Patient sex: F
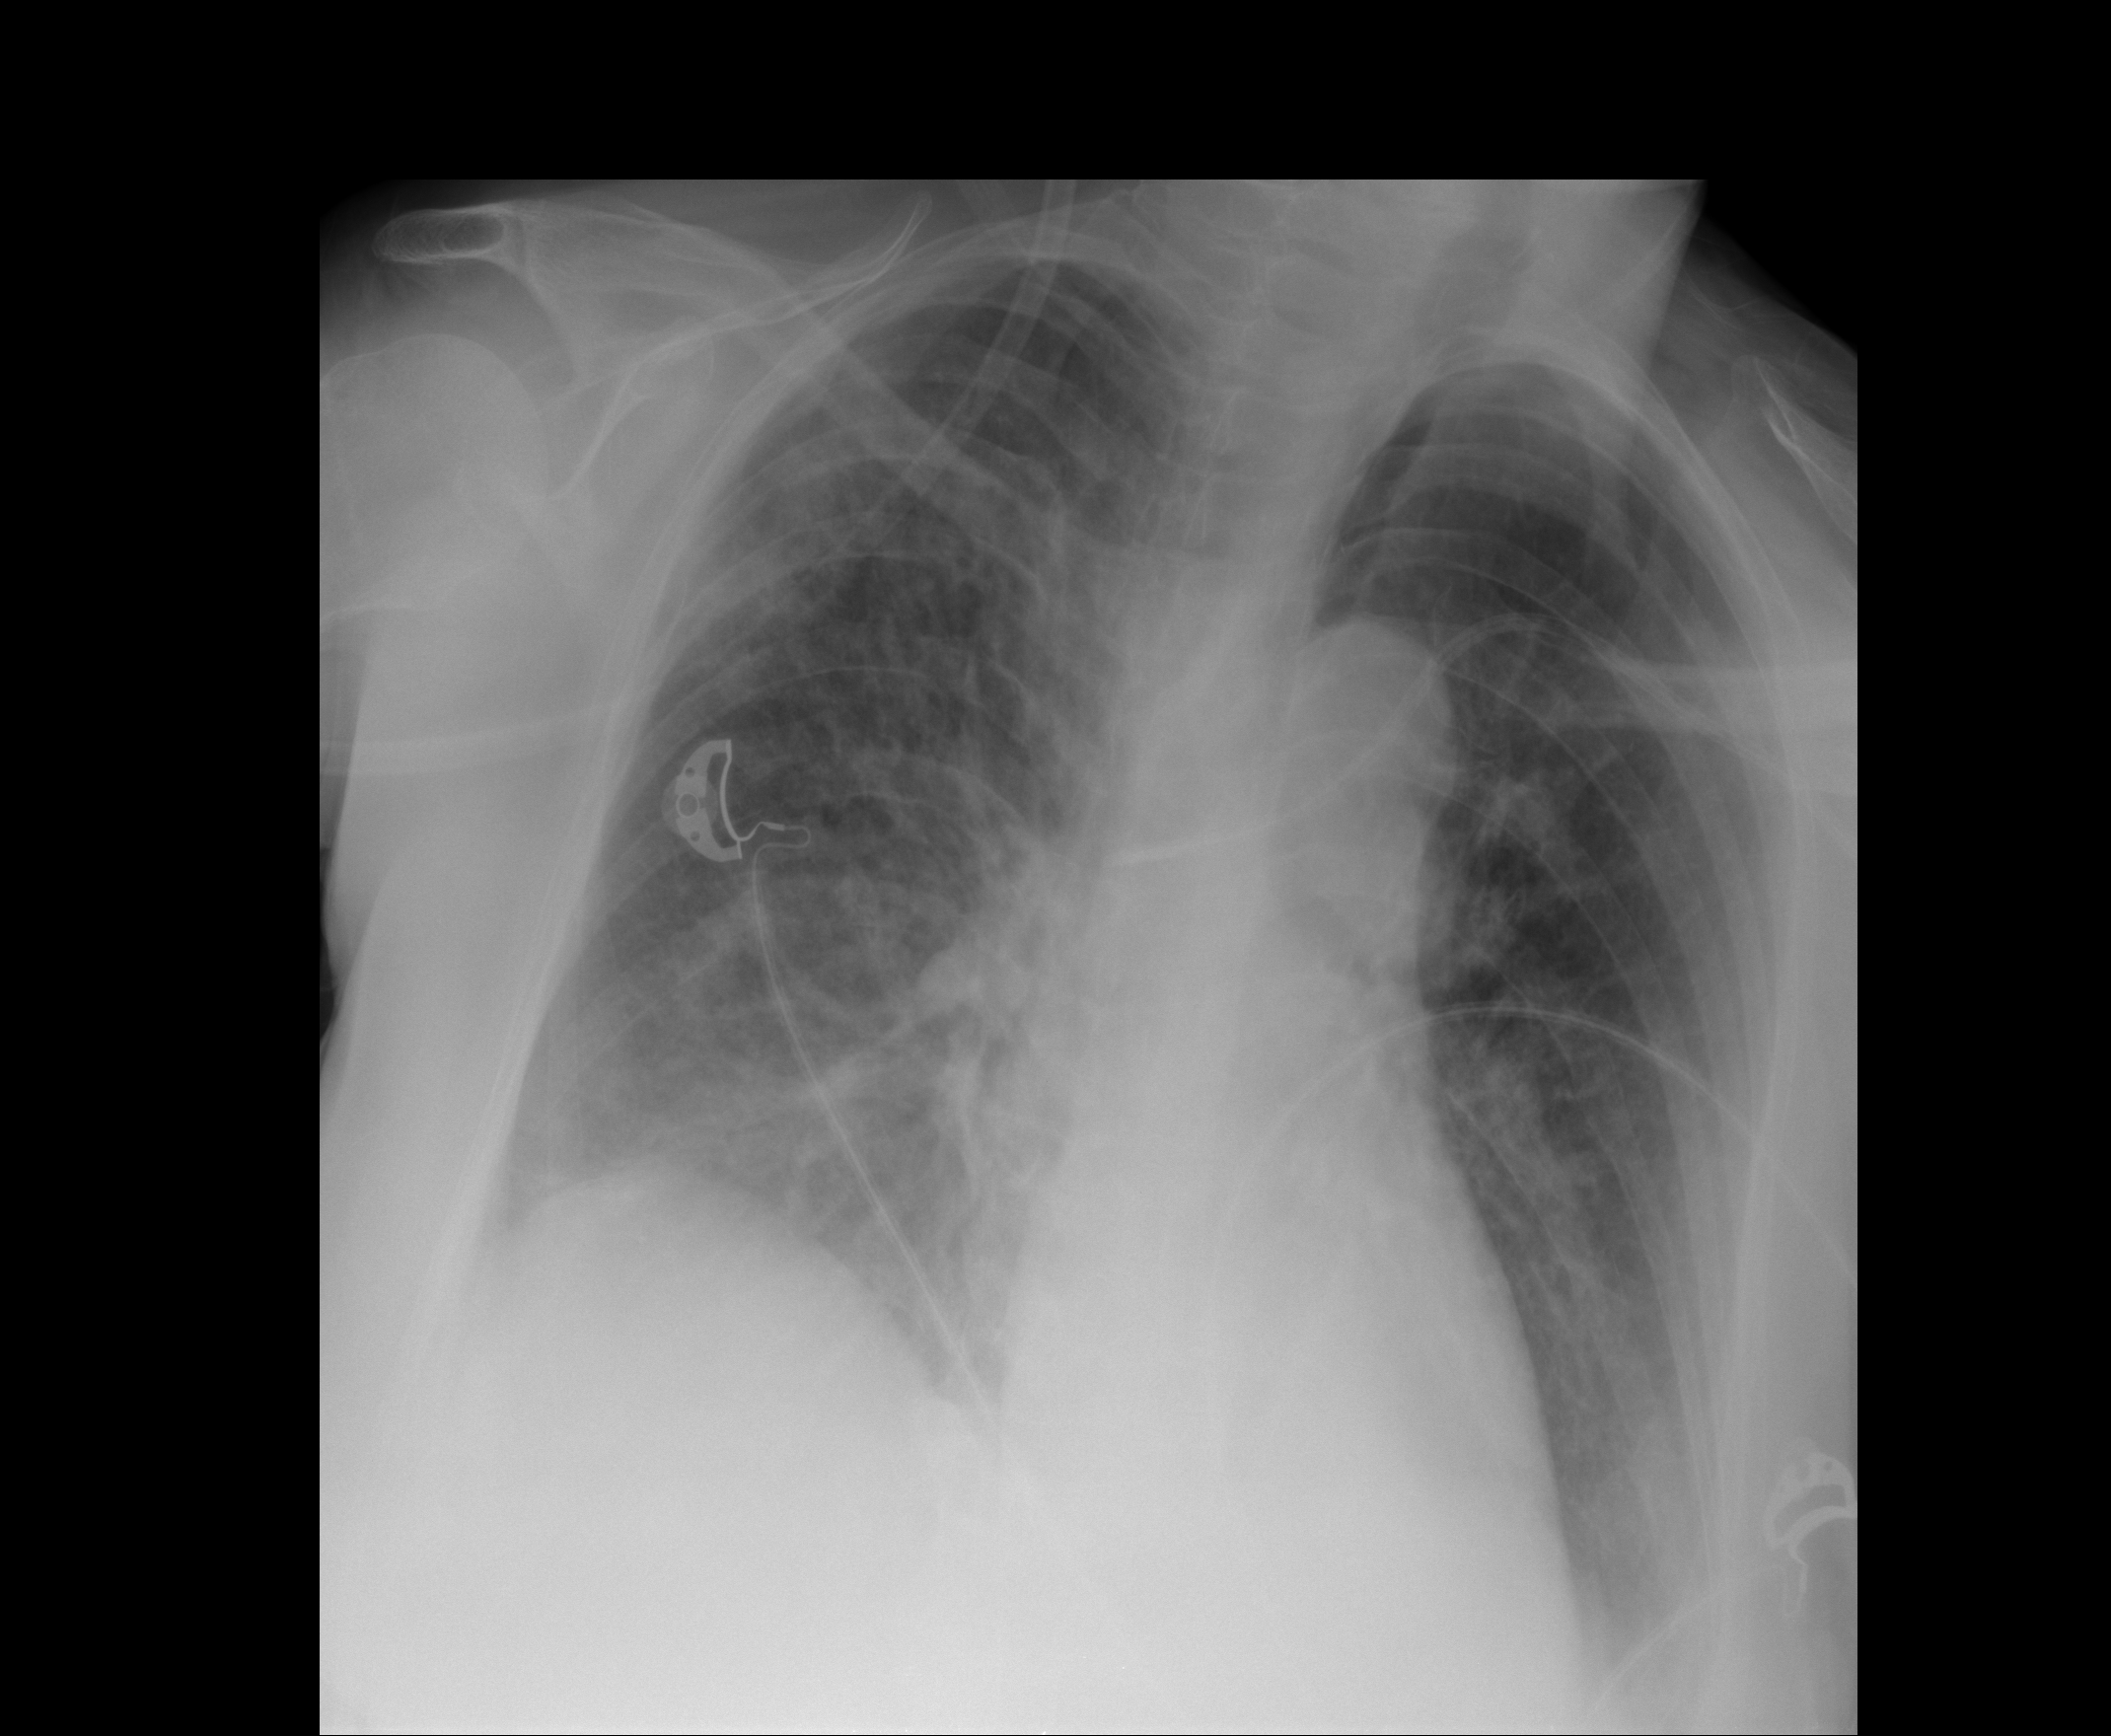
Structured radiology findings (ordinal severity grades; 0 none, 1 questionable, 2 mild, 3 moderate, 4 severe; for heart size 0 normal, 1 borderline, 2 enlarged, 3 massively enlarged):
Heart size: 0
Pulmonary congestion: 0
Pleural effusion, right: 2
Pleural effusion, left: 1
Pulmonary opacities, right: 3
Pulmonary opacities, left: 0
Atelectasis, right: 2
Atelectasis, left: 2